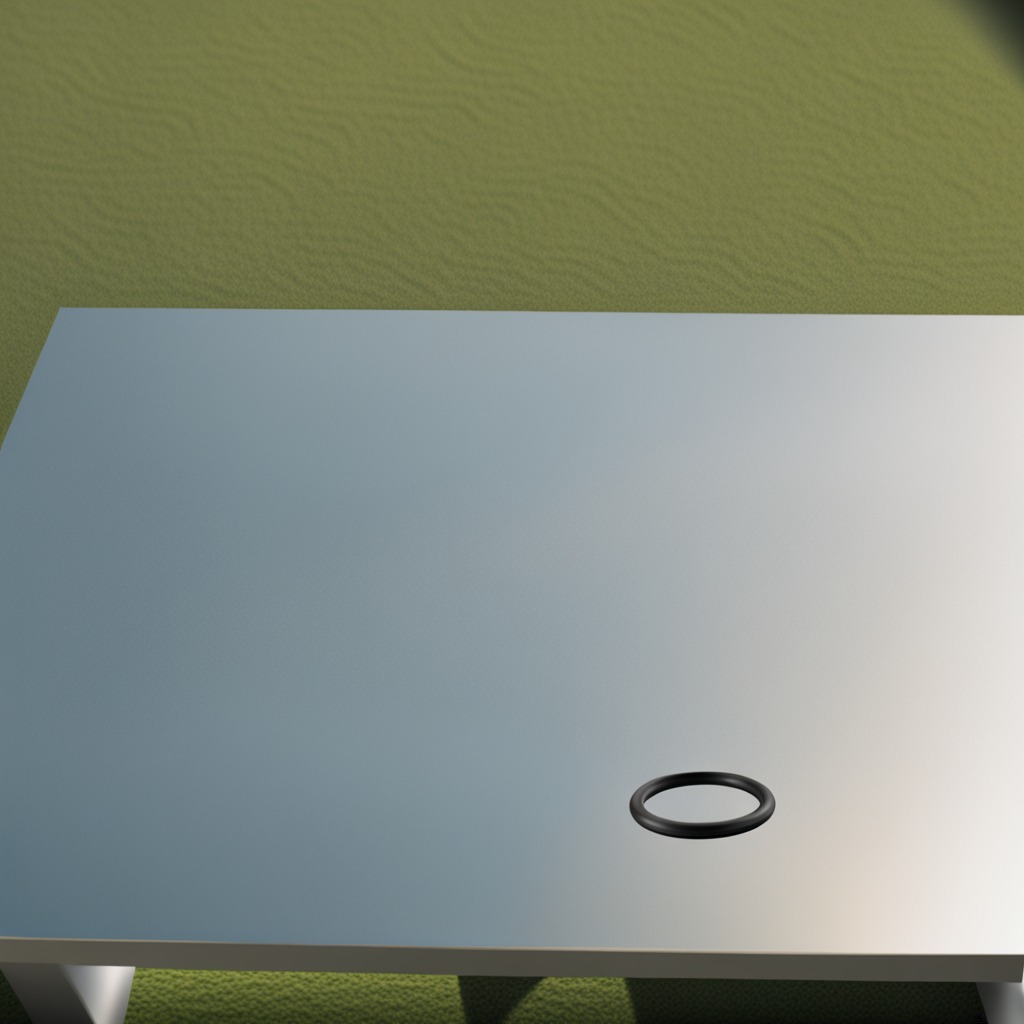
A rubber O-ring is lying on a clean utility table in a temporary outdoor tool station afternoon light present textured surface